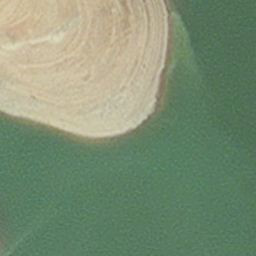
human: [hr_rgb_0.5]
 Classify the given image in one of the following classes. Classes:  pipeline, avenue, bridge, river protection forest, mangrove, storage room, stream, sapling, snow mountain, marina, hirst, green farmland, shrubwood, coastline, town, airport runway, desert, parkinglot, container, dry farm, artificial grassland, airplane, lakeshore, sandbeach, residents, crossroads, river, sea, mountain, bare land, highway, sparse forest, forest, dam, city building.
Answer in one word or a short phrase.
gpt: hirst